Field crop: tomato
Growth stage: 2
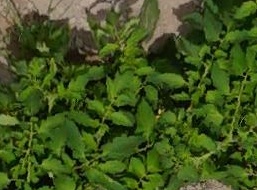
Species: tomato